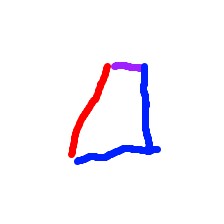
Shape: trapezoid